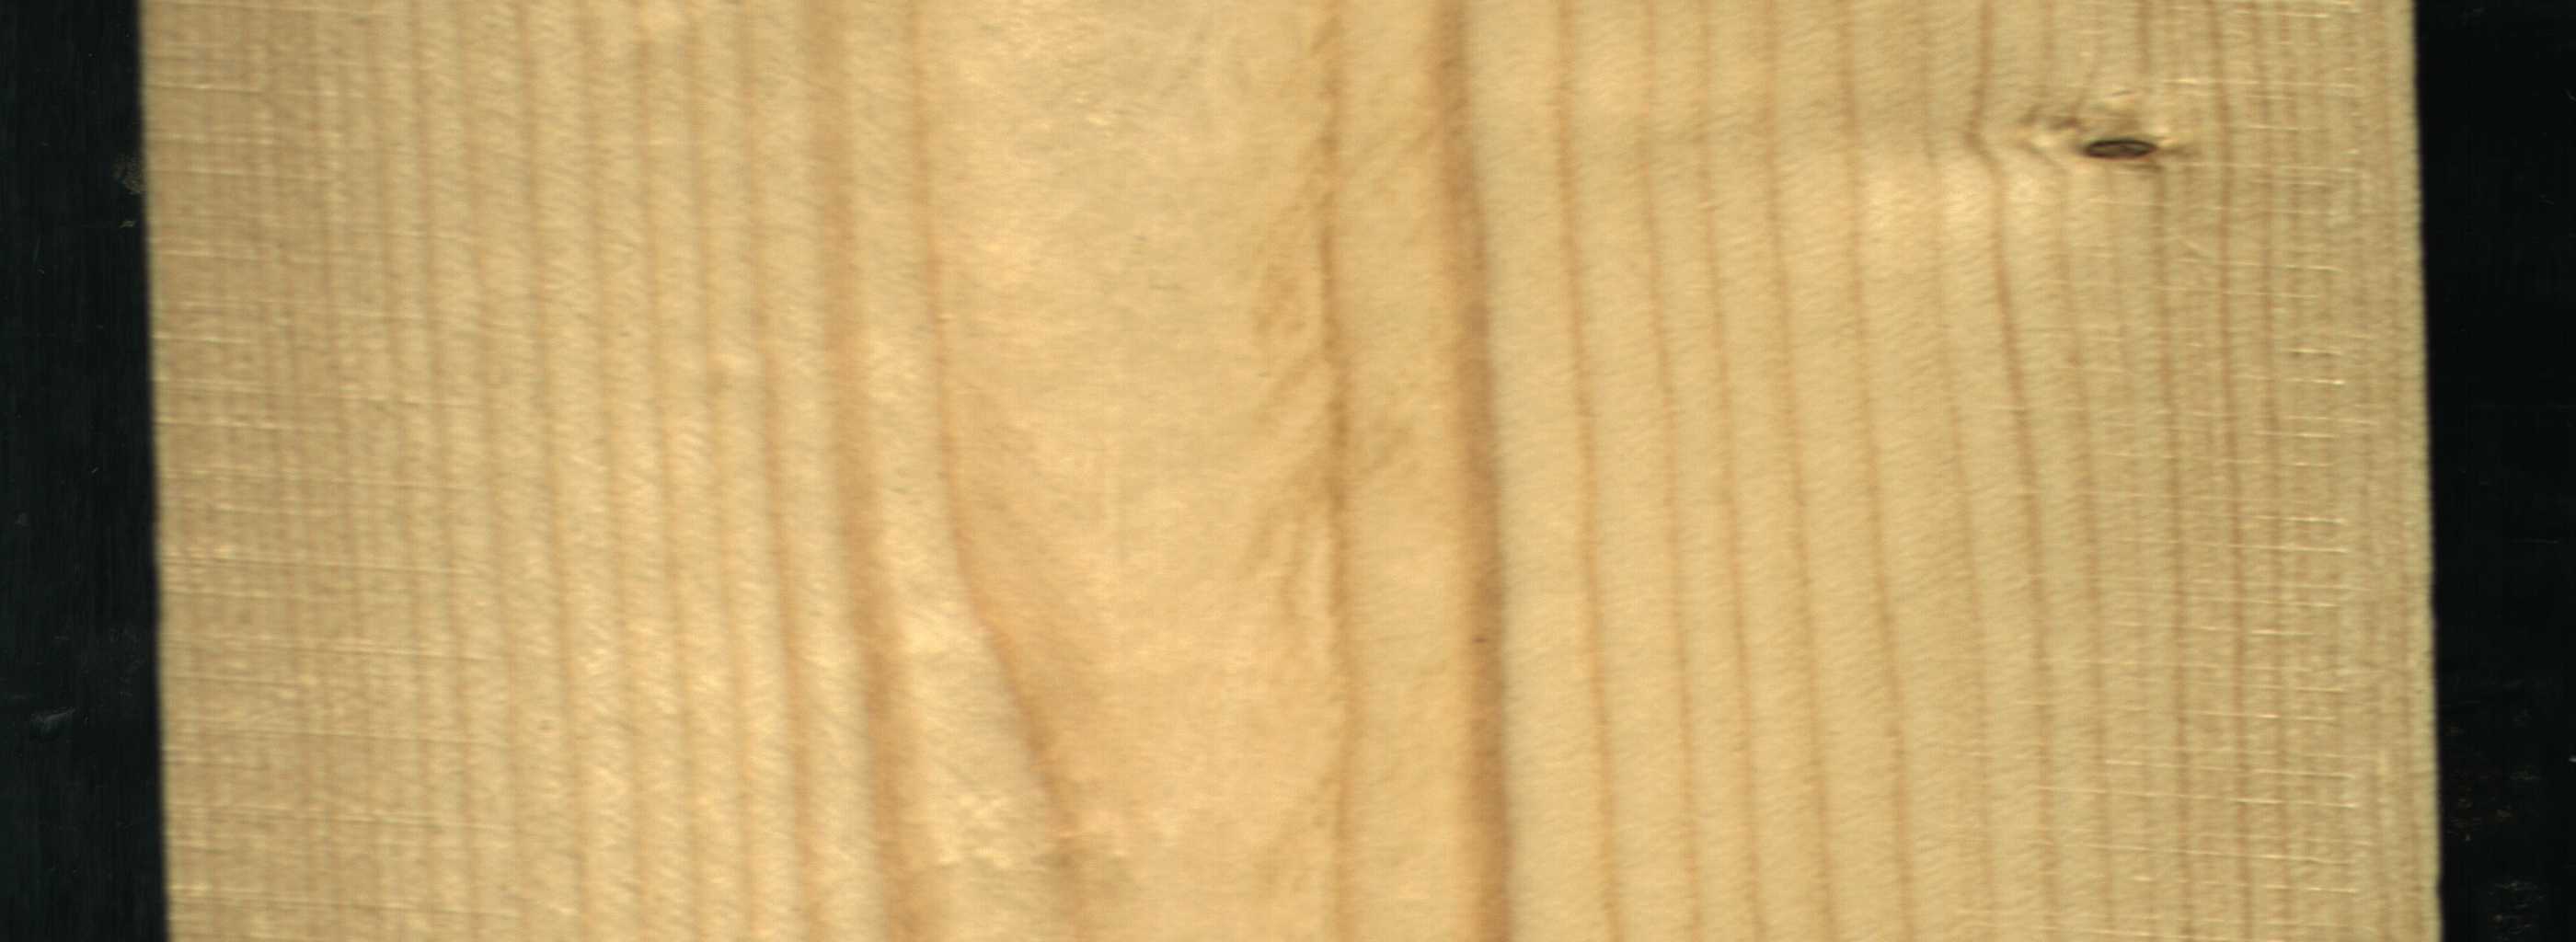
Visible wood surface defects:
Live_Knot